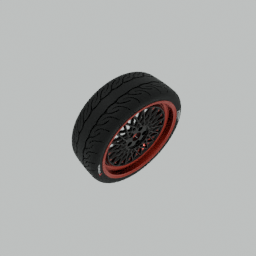
Label: mechanical